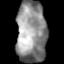
Tissue: lung
Cell type: Epithelial cells
Senescence score: 0.1599
Nuclear area (px): 1810
Mean DAPI intensity: 144.085